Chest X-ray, PA view. Patient: 62 years old, sex F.
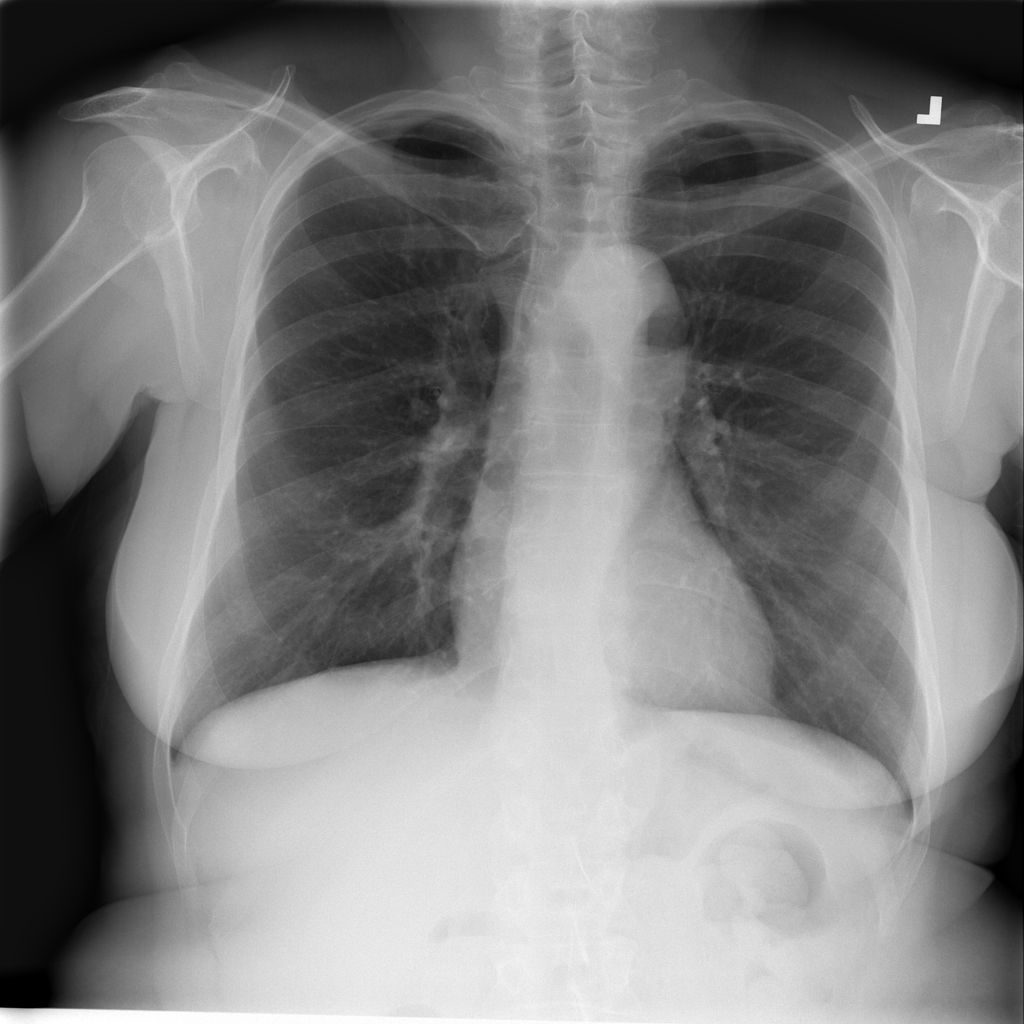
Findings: No Finding